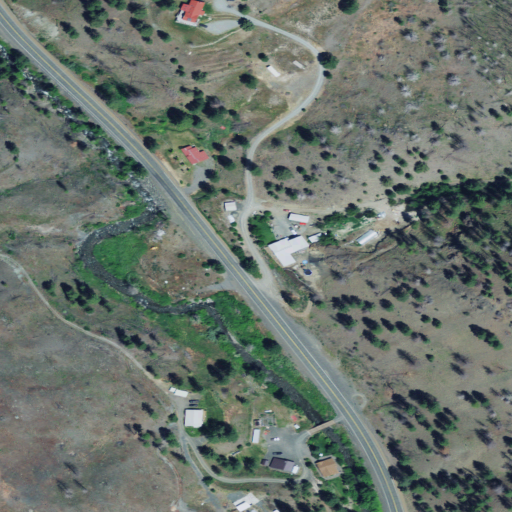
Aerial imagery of valley in Oregon named Byram Gulch containing grassland, shrub, evergreen forest, low intensity development, and open development